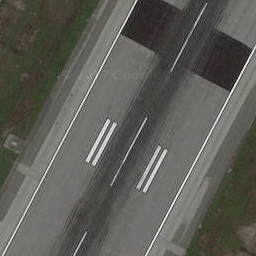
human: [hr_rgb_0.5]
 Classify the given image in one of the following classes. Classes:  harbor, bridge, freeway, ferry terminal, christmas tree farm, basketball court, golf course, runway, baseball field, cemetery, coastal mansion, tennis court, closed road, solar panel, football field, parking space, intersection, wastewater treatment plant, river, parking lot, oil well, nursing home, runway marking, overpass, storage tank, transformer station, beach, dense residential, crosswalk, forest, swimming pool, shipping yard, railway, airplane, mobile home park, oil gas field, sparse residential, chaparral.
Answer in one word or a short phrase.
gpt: runway